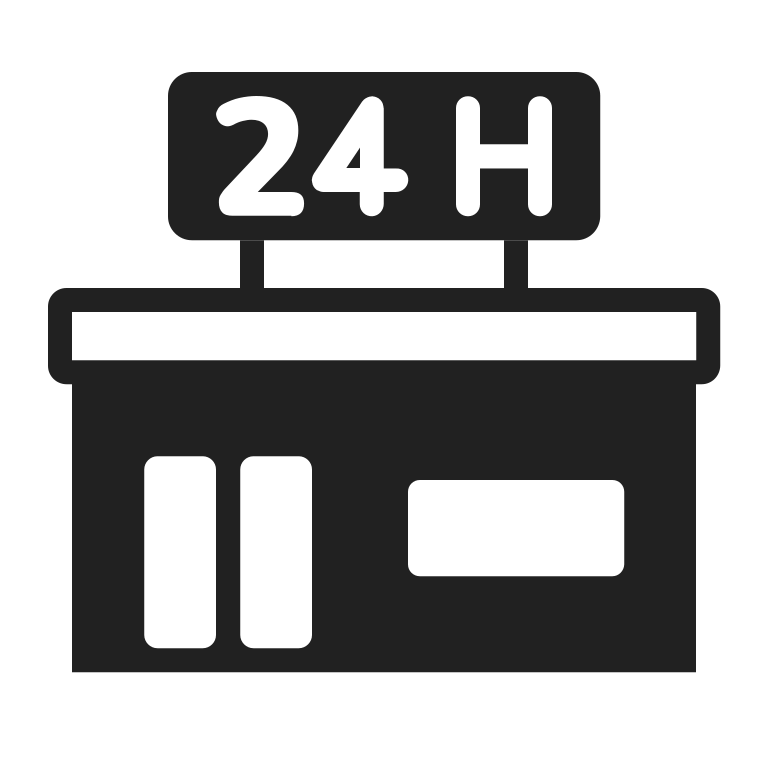
convenience store high contrast